Aerial crown-view tile of a tropical tree (Barro Colorado Island, Panama), acquired 20250616:
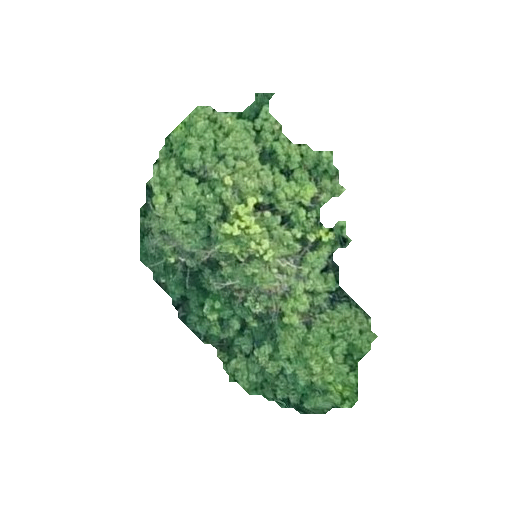
Species: Handroanthus guayacan
GBIF accepted scientific name: Handroanthus guayacan
Crown area: 70.298 m²